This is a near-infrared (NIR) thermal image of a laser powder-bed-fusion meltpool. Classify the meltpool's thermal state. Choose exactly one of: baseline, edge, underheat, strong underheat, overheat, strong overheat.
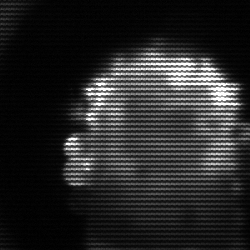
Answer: baseline